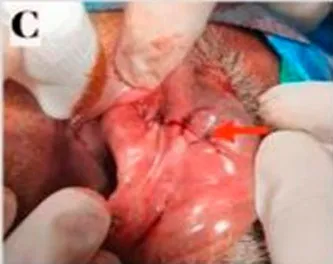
Pleomorphic adenoma of the upper lip. C: Postoperative view showing the site of the sutures.
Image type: medical_photograph (other_medical_photograph)